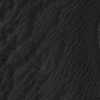
Label: not_dusty